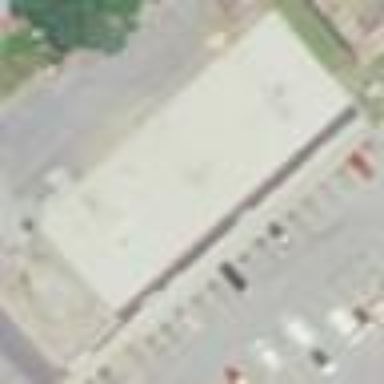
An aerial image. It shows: Commercial building.